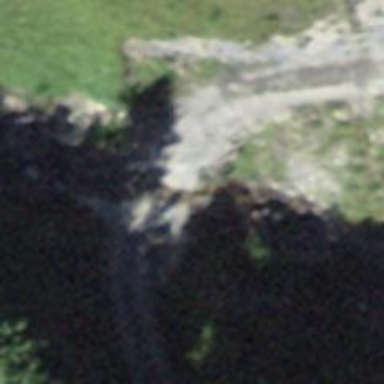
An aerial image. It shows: Track road with ford.